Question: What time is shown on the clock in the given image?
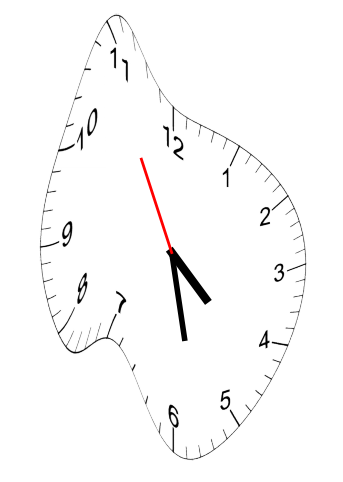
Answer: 04:27:55